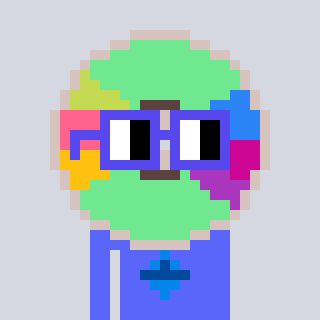
a pixel art character with square blue glasses, a cd-shaped head and a purple-colored body on a cool background